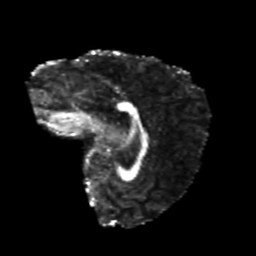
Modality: FA
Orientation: sagittal
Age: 22
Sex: female
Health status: healthy
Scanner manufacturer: philips
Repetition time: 7.388 s
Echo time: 0.08599 s